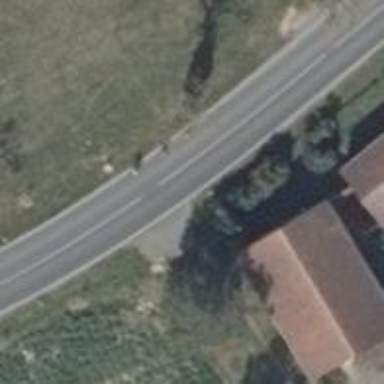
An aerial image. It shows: Secondary road with asphalt surface.